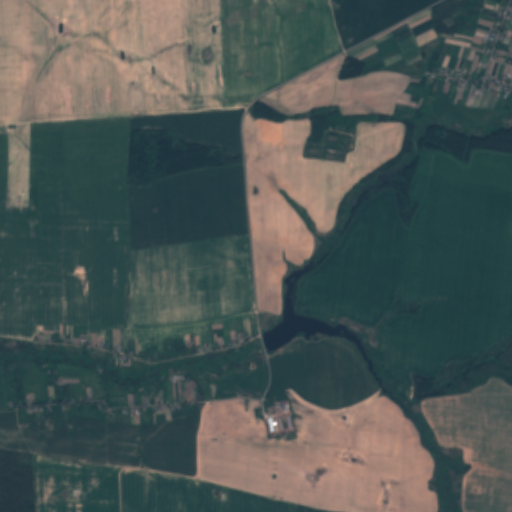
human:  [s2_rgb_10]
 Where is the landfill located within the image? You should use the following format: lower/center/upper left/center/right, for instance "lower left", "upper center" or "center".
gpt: The landfill is located in the upper center of the image.
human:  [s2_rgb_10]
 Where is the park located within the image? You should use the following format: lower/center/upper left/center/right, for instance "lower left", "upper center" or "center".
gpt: The park is located in the upper right of the image.
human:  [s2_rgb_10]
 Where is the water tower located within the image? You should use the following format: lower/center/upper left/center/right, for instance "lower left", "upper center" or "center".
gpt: The water tower is located in the lower center of the image.
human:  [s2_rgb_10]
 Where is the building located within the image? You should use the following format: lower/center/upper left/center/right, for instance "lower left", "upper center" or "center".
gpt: There is no building in the image.